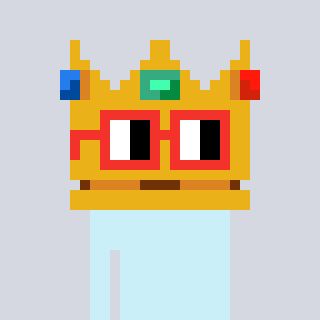
a pixel art character with square red glasses, a crown-shaped head and a grayscale-colored body on a cool background